Question: Basically is it possible to create a slider that works like the slider present in youtube videos with the pause and play button.
The concept for me is to link the slider so that it moves according to a timeline.
The play and pause buttons would then just be used to set Time.timescale
I am relatively new to unity and i don't actually know how to apply the above concept into c# code therefore i cannot provide a sample code.
Can someone give me a rough idea of how it could be done?

Example of how it would look^
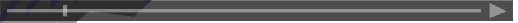
Answer: Found out roughly how to make the slider move according with time
'''
public Slider testslider;
void Update () {
testslider.value += (Time.deltaTime * 0.2f);
}
'''
This will atleast make the slider move by itself.
If u want it to move to a timer you just have to edit abit